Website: walmart
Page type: address-validator
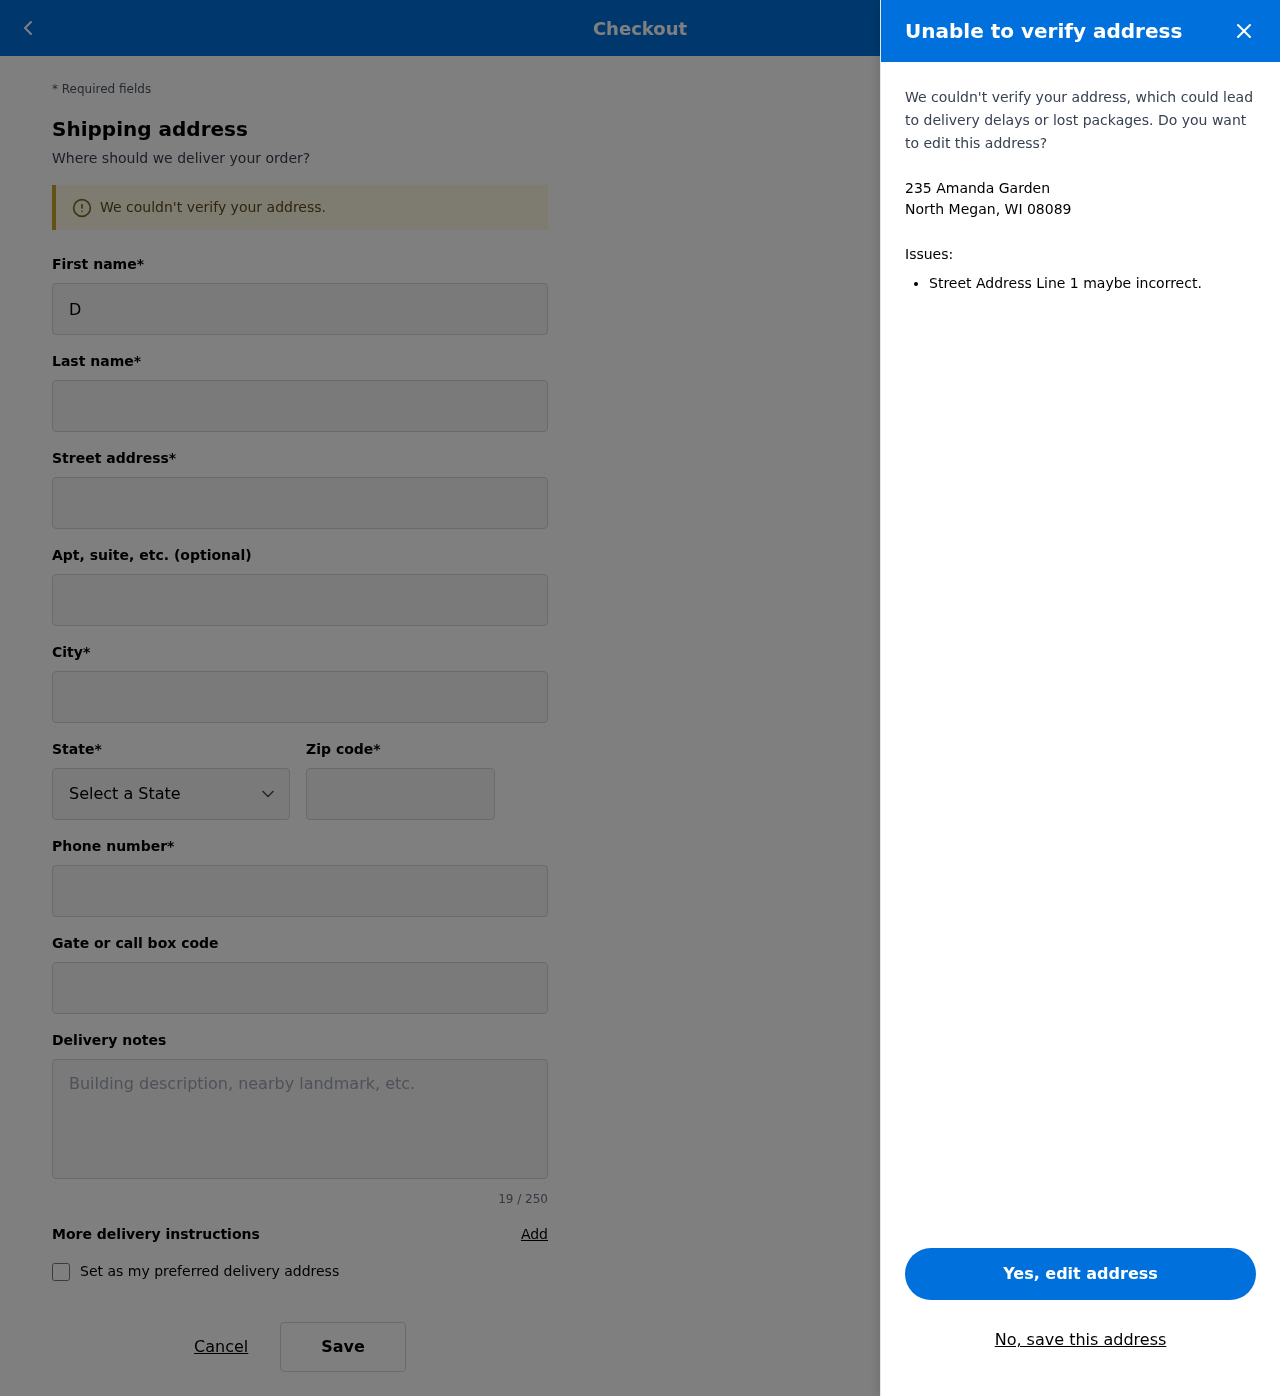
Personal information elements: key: PII_CITY_STATE_ZIP
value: North Megan, WI 08089
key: PII_DELIVERY_INSTRUCTIONS
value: Ring doorbell twice
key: PII_STATE_ABBR
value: WI
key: PII_STREET
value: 235 Amanda Garden
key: PII_FIRSTNAME
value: Don
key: PII_LASTNAME
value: Young
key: PII_CITY
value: North Megan
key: PII_POSTCODE
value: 08089
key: PII_PHONE
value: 4997682210
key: PII_SECURITY_CODE
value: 2907